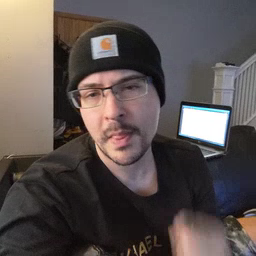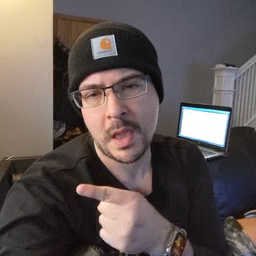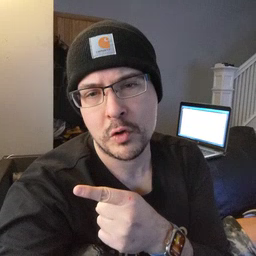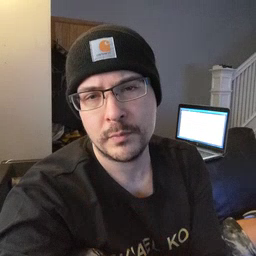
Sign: there